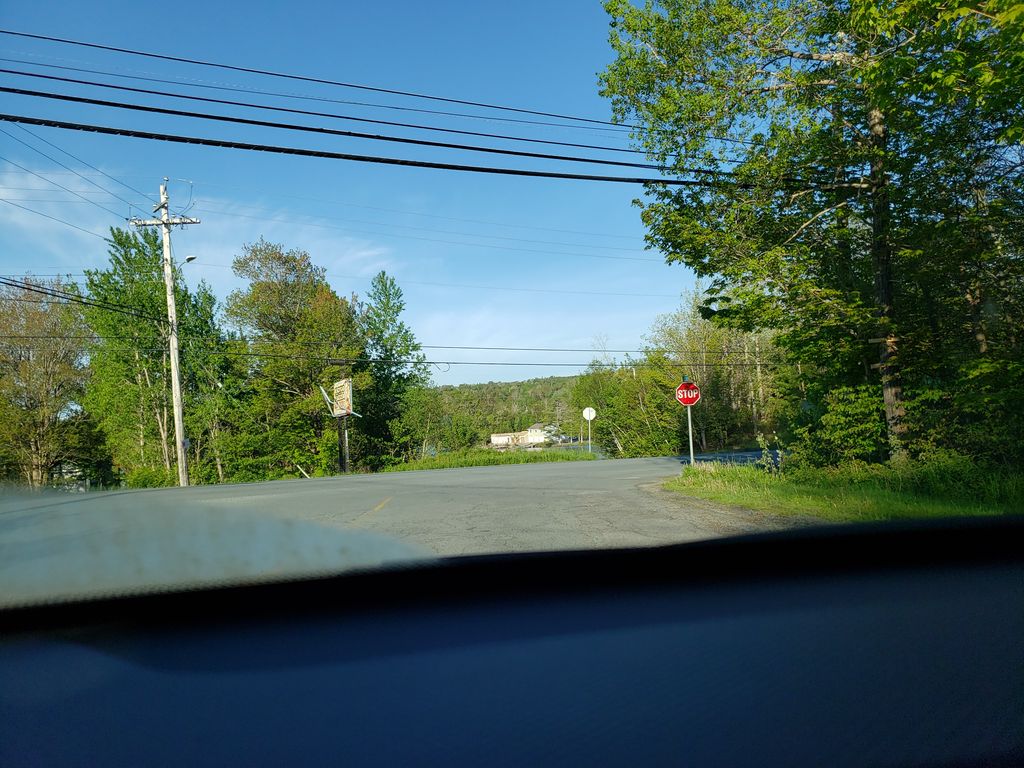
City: halifax